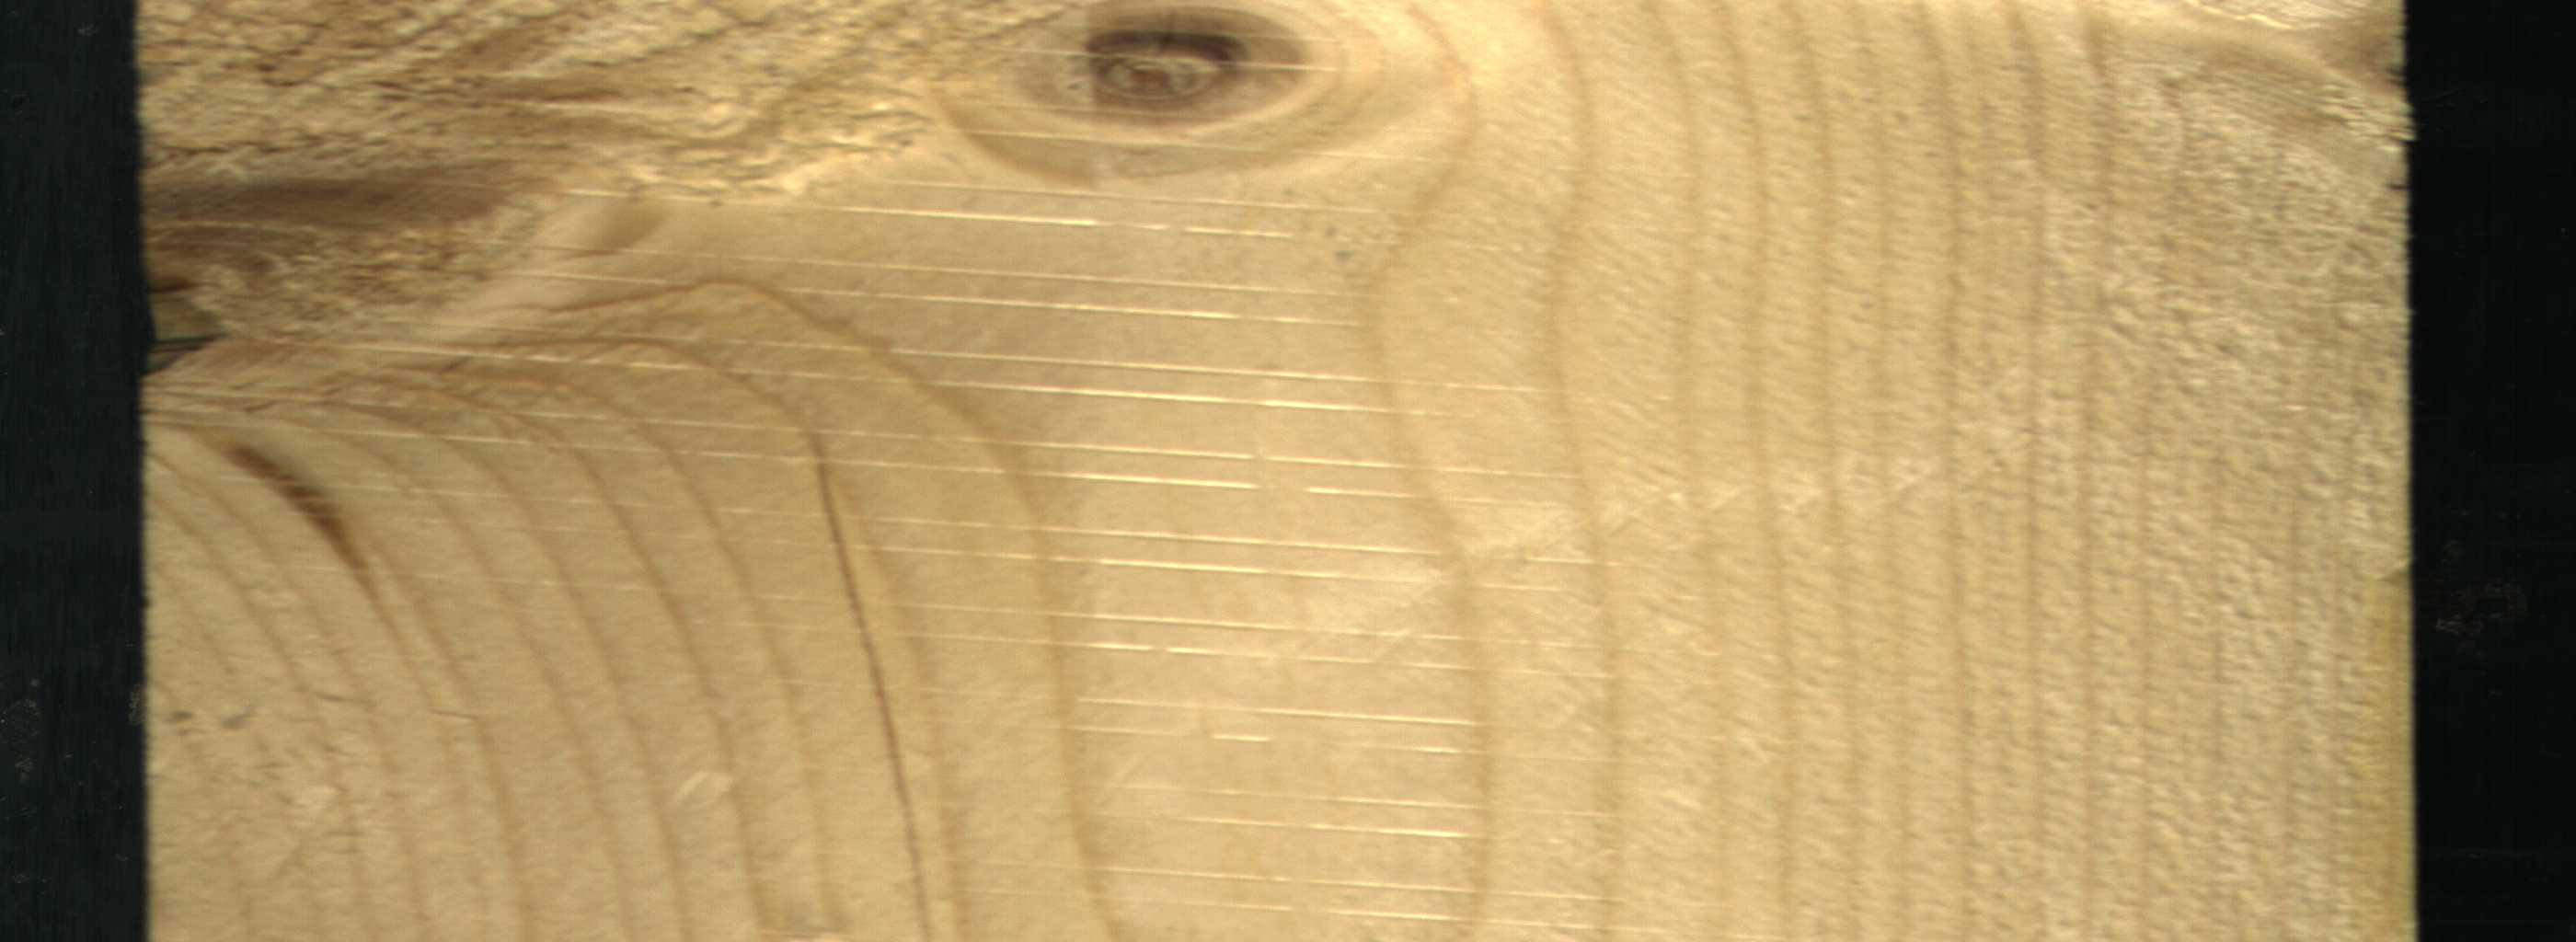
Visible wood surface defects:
Live_Knot
Live_Knot
Live_Knot